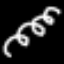
Label: squiggle